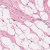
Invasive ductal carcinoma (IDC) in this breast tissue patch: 0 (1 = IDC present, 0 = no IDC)